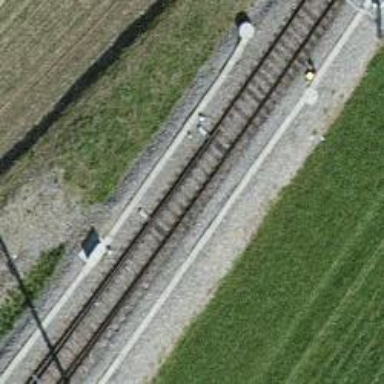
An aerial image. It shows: Railway switch.